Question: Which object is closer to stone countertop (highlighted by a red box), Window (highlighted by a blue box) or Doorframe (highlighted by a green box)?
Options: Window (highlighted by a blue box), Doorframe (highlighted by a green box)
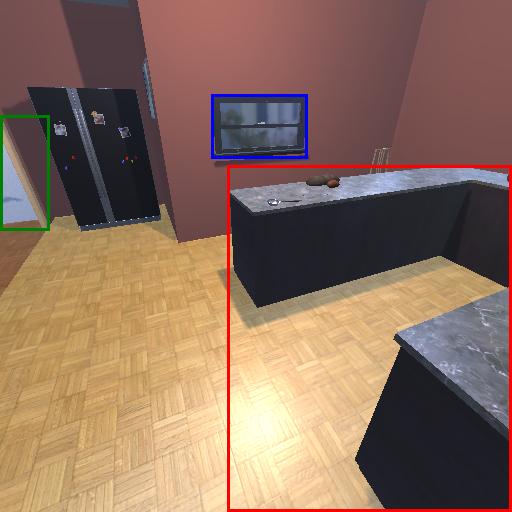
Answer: Window (highlighted by a blue box)